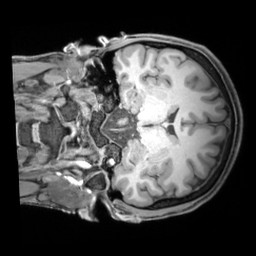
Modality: T1w
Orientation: coronal
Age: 25
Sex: male
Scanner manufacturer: siemens
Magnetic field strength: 3 T
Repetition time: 1.97 s
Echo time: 0.00206 s